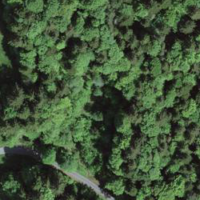
EUNIS habitat code: 44
Species observed at this site:
Vaccinium myrtillus